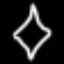
Label: diamond